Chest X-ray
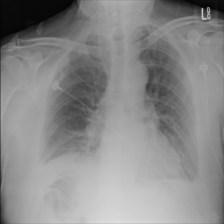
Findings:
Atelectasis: negative
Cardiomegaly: negative
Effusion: negative
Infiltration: positive
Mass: negative
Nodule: negative
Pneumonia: negative
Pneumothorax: negative
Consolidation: negative
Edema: negative
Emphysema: negative
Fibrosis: negative
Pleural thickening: negative
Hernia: negative